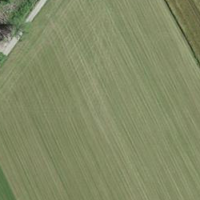
EUNIS habitat code: 52
Species observed at this site:
Epilobium hirsutum